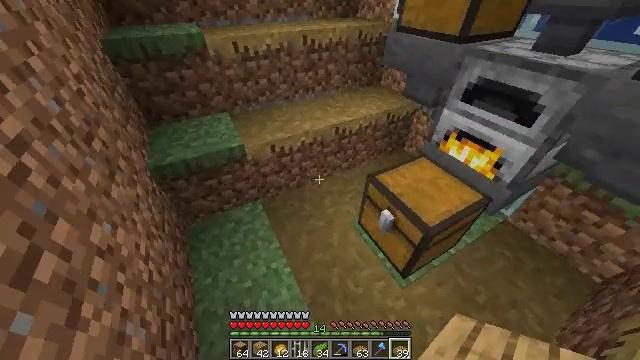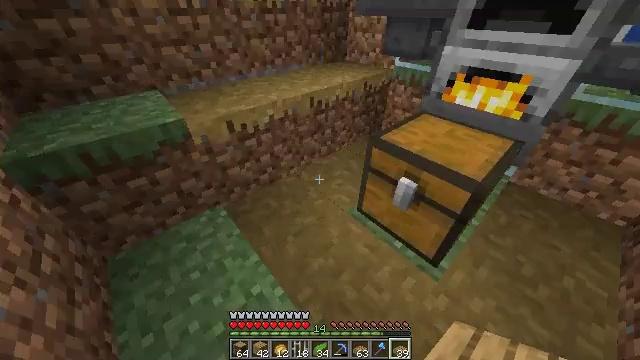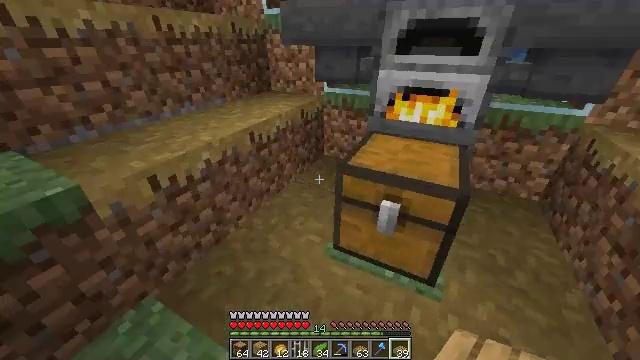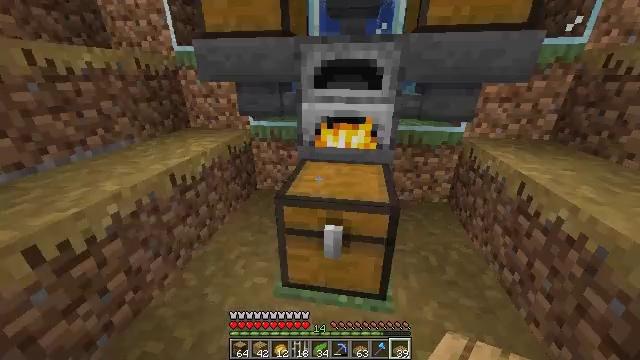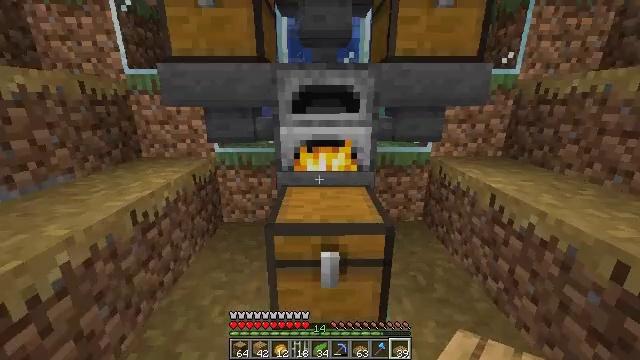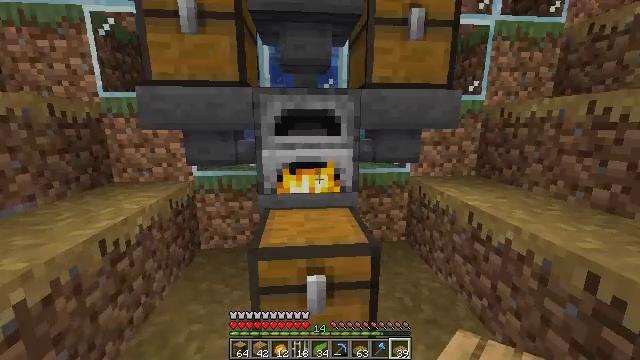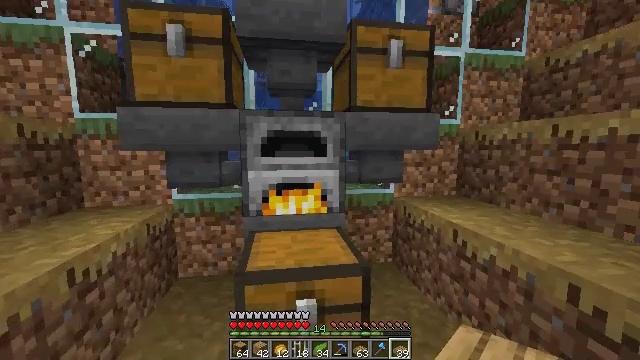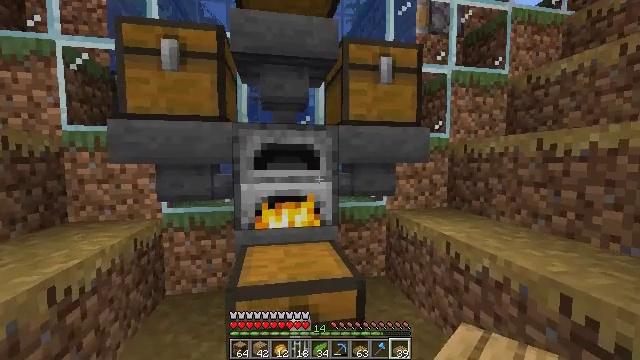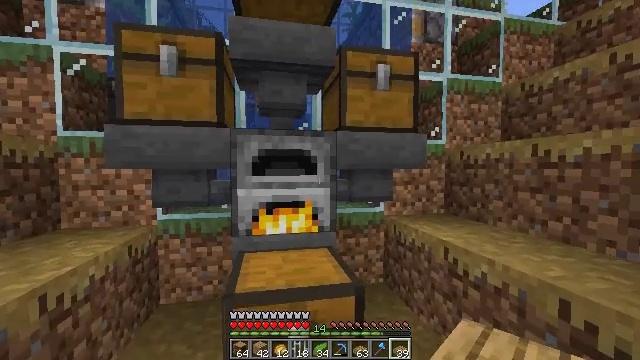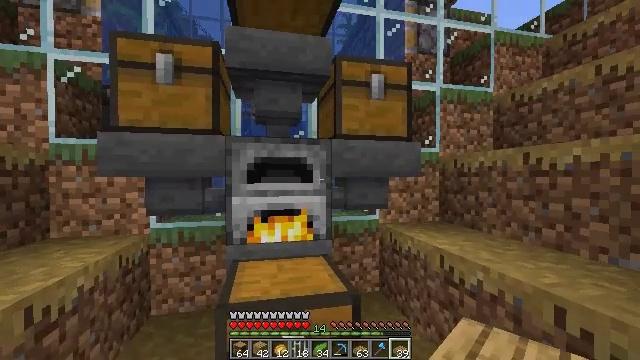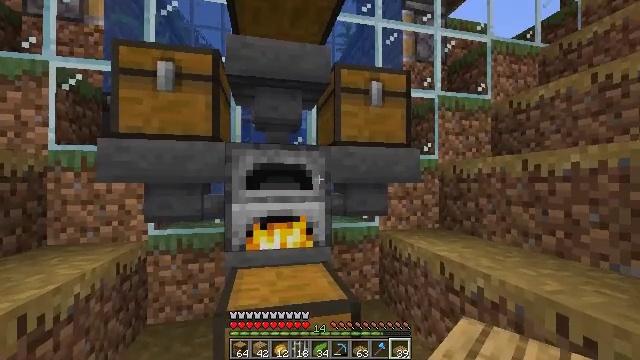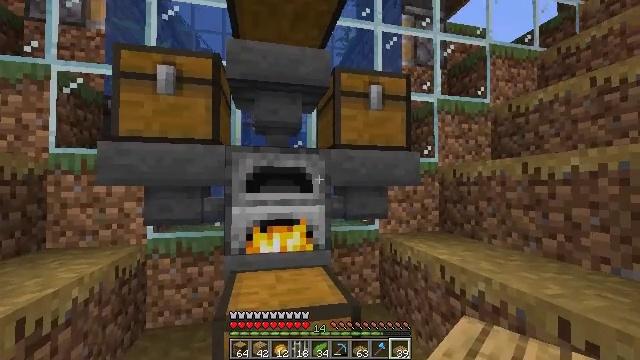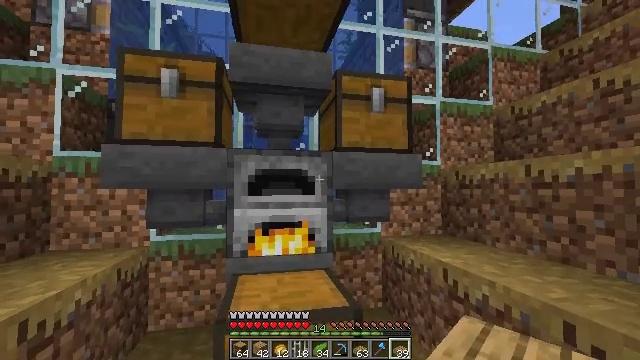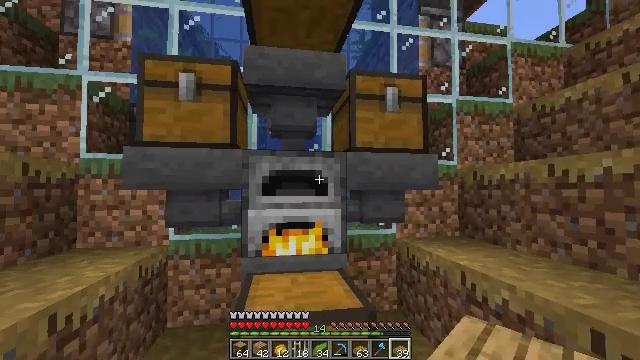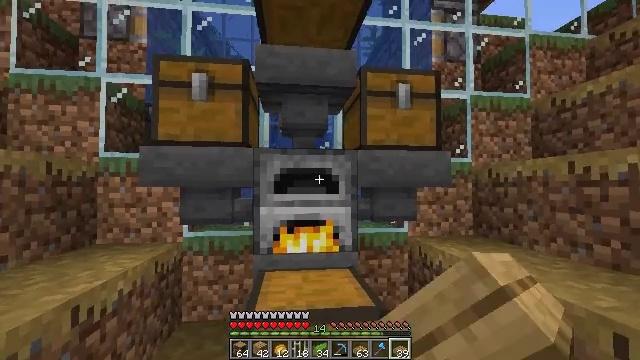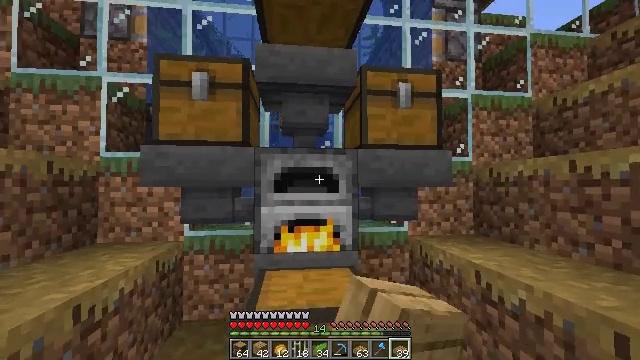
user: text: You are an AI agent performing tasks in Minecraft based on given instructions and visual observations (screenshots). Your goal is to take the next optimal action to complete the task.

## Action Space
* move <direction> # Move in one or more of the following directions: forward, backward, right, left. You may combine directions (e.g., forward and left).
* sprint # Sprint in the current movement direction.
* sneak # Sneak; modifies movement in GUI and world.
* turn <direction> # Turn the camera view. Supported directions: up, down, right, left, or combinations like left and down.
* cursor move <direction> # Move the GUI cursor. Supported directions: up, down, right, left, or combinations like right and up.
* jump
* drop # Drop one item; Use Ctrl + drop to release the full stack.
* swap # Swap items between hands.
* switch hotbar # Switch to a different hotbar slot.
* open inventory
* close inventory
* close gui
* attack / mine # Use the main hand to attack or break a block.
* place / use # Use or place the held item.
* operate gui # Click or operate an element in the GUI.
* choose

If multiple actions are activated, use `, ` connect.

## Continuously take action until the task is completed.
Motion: motion action
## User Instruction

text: Activate the furnace to craft dried kelp.
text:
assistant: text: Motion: move left, turn right and up
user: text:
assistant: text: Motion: move left, turn right and up
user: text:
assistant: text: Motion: turn right and up
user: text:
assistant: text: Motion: turn right and up
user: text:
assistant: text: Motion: turn right and up
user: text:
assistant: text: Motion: turn right and up
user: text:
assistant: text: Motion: turn right and up
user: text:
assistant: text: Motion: turn up
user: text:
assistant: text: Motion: turn right and up
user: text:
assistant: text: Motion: turn up
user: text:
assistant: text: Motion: no_op
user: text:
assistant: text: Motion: no_op
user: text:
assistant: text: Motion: turn left, use / place
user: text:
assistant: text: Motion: turn left, use / place
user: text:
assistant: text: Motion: use / place
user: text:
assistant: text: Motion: no_op
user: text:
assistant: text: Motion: no_op
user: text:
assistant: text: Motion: open gui
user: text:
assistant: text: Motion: no_op
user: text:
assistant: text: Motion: no_op
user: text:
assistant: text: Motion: no_op
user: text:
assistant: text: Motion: no_op
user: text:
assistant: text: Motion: no_op
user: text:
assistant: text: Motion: no_op
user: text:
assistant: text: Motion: cursor move up
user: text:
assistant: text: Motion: no_op
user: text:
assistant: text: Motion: sneak
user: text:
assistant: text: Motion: sneak
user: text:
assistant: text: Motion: sneak
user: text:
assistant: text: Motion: sneak